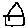
Label: house